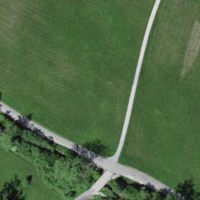
EUNIS habitat code: 16
Species observed at this site:
Angelica sylvestris
Corylus avellana
Iris sibirica
Gryllus campestris
Inula salicina
Equisetum palustre
Carduelis carduelis